Question: I am a developer but new to Prestashop (not really familiar with template because i am not a web developer but getting there..) but just helping my friend manage his website.
I checked the current version is 1.5.6 and am trying to add a new fieled in table and add another description input area in the following page.

I had a look at (classes > product.php), (controllers > admin > adminproductscontroller.php) and (themes > uhu023v15 > products.tpl) but none of them seemed relevant to me. Not sure which files I need to modify. Please help.
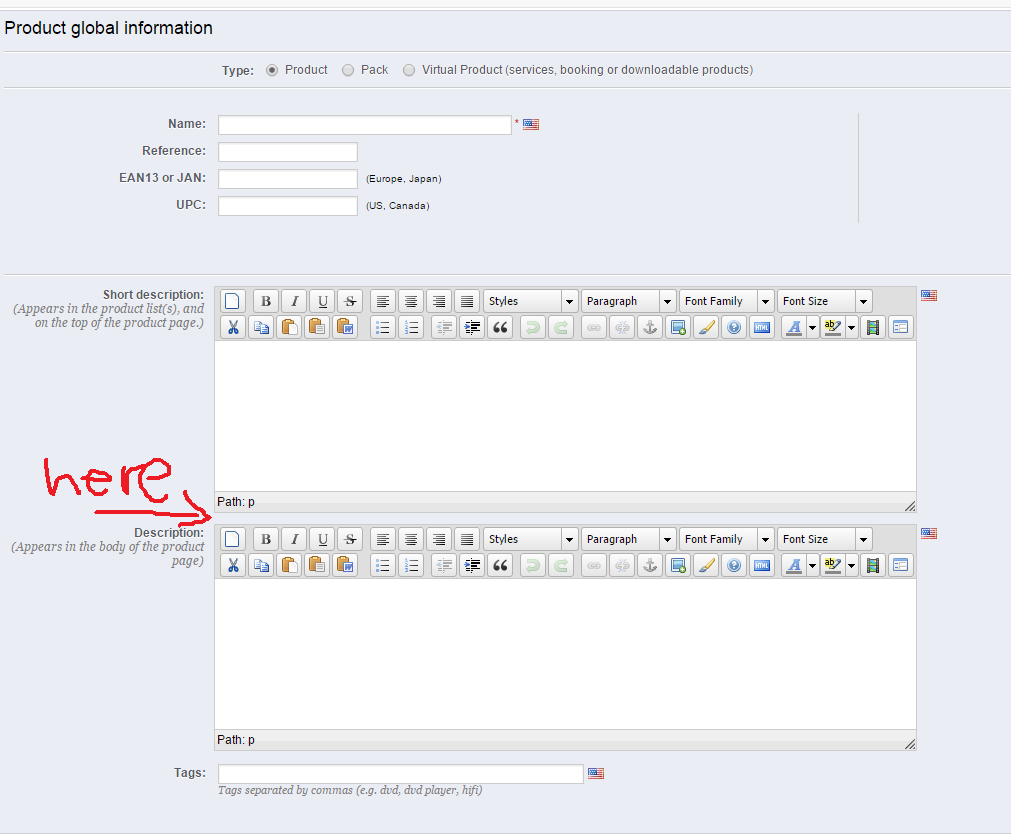
Answer: You need go to
> adminXXXX/themes/default/template/controllers/products/informations.tpl
because this is backend template (product.tpl is frontend template and what customer see when view product)
there You will find
'''
<tr>
<td class="col-left">
{include file="controllers/products/multishop/checkbox.tpl" field="description_short" type="tinymce" multilang="true"}
<label>{l s='Short description:'}<br /></label>
<p class="product_description">({l s='Appears in the product list(s), and on the top of the product page.'})</p>
</td>
<td style="padding-bottom:5px;">
{include file="controllers/products/textarea_lang.tpl"
languages=$languages
input_name='description_short'
input_value=$product->description_short
max=$PS_PRODUCT_SHORT_DESC_LIMIT}
<p class="clear"></p>
</td>
</tr>
<tr>
<td>
**Your HERE** ;)
</td>
</tr>
<tr>
<td class="col-left">
{include file="controllers/products/multishop/checkbox.tpl" field="description" type="tinymce" multilang="true"}
<label>{l s='Description:'}<br /></label>
<p class="product_description">({l s='Appears in the body of the product page'})</p>
</td>
<td style="padding-bottom:5px;">
{include file="controllers/products/textarea_lang.tpl" languages=$languages
input_name='description'
input_value=$product->description
}
<p class="clear"></p>
</td>
</tr>
'''
From there You need to duplicate whole textarea block and find and duplicate according functions (not sure where)